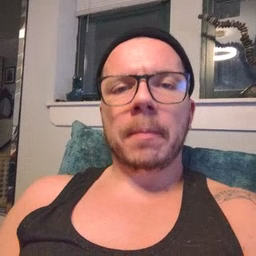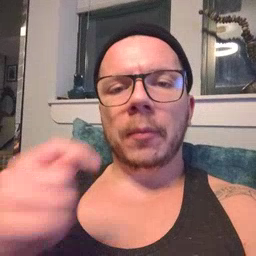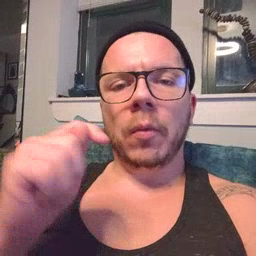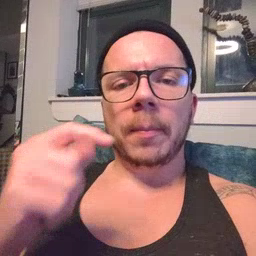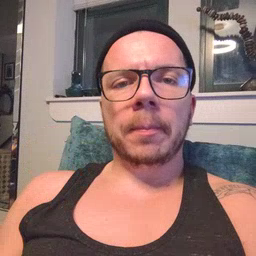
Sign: toy